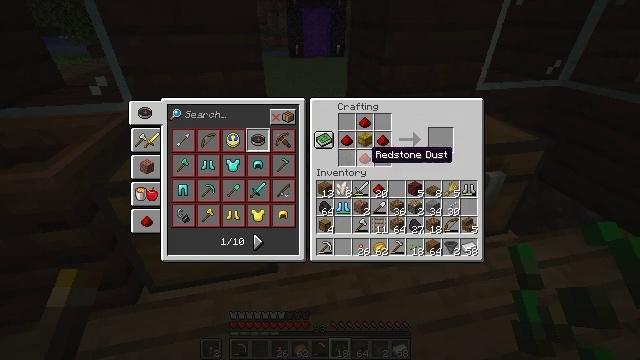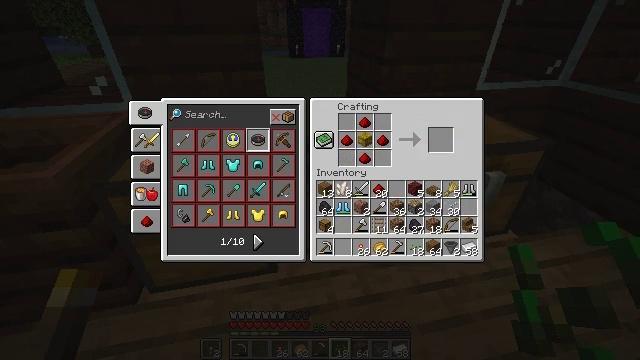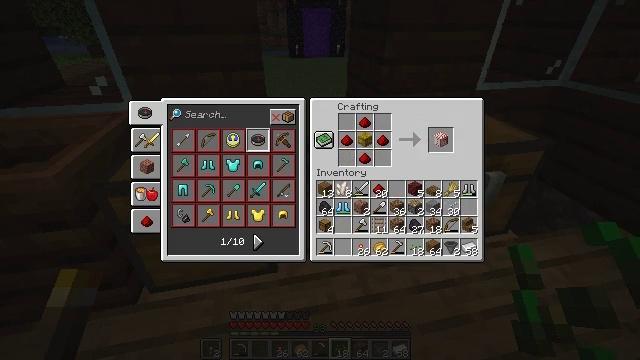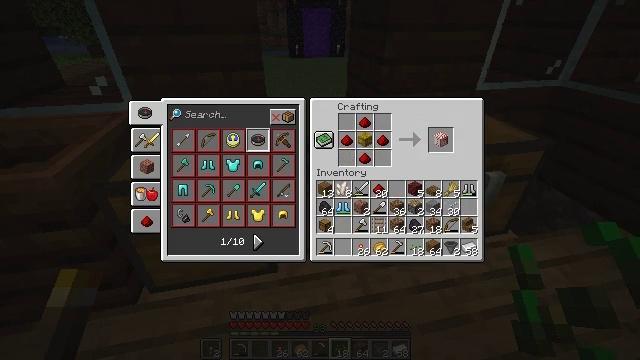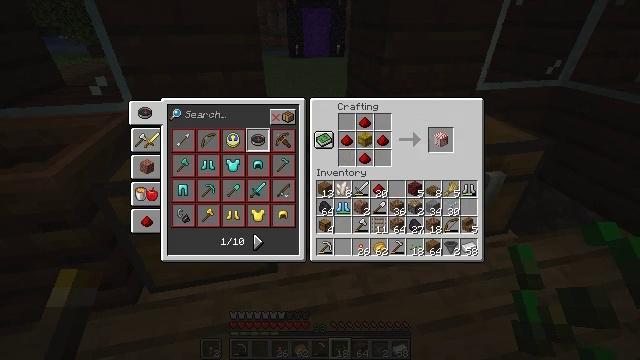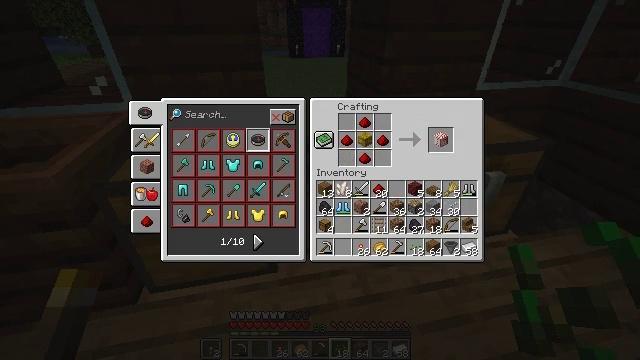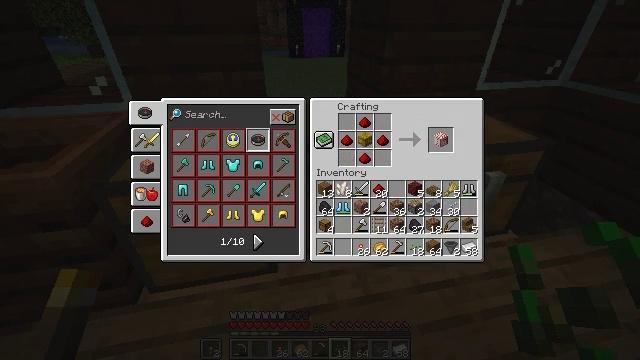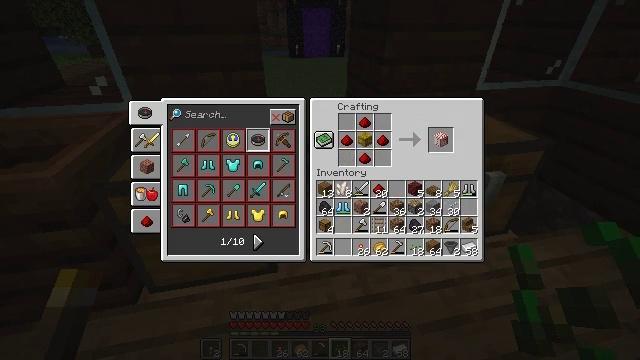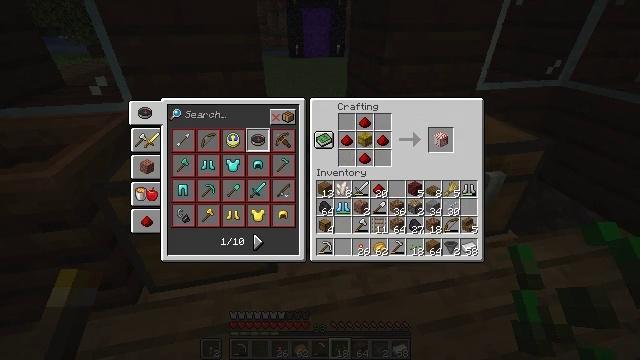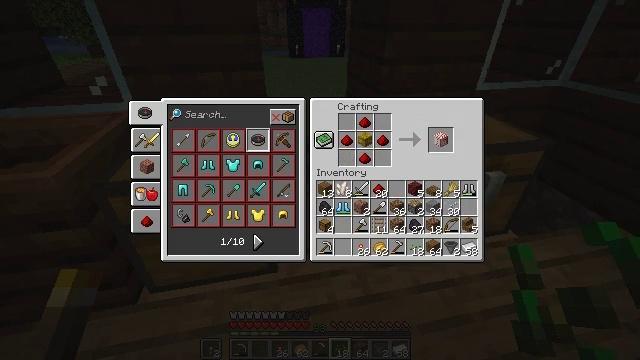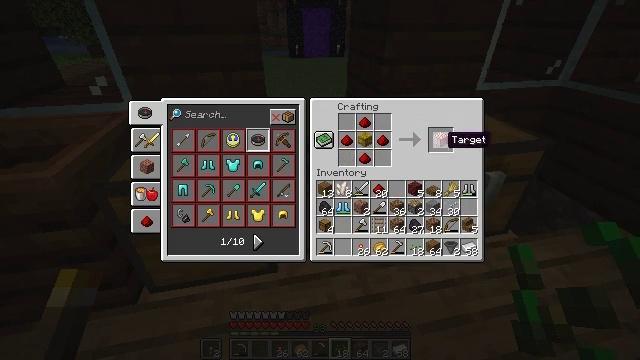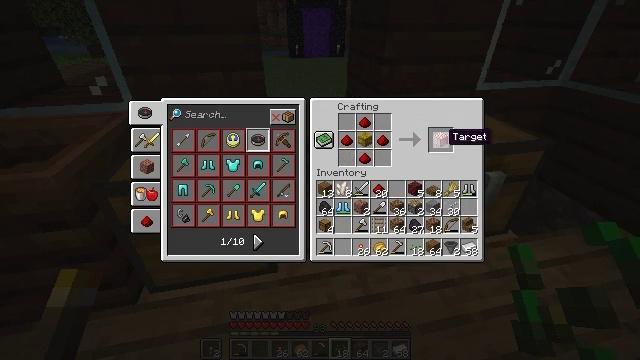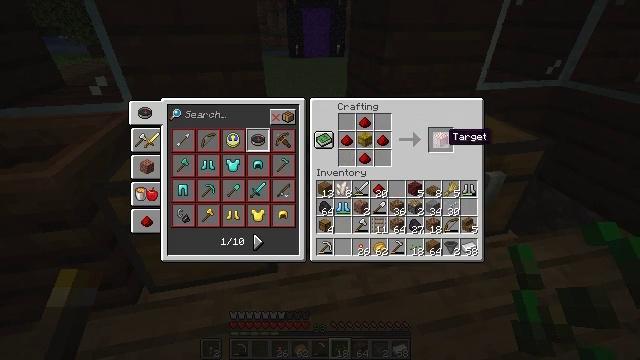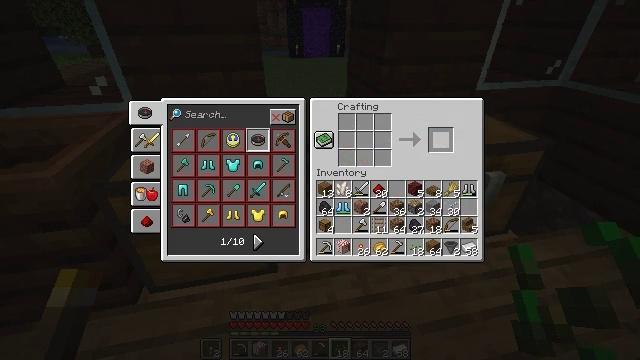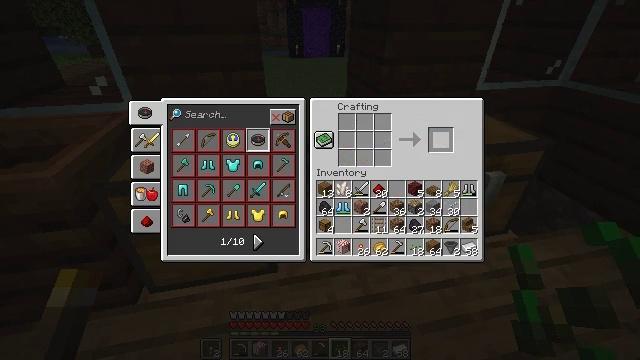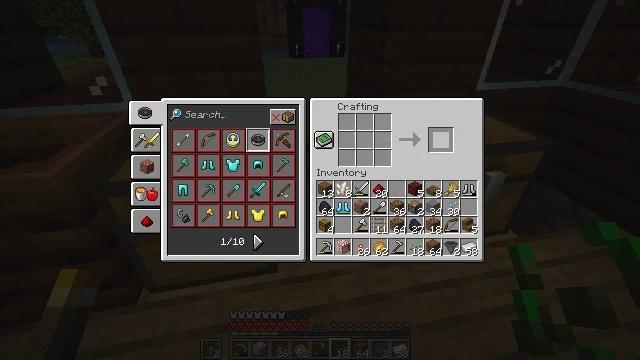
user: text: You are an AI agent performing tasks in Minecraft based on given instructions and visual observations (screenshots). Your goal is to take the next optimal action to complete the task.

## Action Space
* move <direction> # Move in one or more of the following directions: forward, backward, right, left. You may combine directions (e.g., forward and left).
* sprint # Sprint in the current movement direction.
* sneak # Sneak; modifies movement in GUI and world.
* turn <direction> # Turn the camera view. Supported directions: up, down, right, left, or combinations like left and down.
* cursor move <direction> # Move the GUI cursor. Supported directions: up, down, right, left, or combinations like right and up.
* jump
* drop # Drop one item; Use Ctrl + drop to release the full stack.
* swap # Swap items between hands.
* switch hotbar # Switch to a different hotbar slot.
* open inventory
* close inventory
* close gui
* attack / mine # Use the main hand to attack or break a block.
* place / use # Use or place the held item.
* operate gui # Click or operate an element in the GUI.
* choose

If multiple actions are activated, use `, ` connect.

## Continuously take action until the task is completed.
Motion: motion action
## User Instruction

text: Produce a target through crafting.
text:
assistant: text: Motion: sneak, cursor move right and down
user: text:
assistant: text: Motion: sneak, cursor move right
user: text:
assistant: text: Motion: sneak, cursor move right
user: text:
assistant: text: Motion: sneak
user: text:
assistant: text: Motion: sneak
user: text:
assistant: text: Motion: sneak, cursor move up
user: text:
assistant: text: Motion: sneak, cursor move up
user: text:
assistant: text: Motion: sneak
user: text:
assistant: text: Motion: sneak
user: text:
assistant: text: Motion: sneak
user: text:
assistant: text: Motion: sneak
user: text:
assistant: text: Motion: sneak
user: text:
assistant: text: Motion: sneak, operate gui
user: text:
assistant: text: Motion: sneak, operate gui
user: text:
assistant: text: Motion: sneak
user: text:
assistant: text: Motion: sneak
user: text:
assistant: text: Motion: sneak
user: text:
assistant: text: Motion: sneak